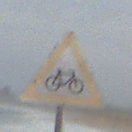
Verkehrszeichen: RadverkehrLinks
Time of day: MorningAfternoon
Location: Outdoor (Suburban)
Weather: PartlyCloudy
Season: NotSpecified
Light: Natural